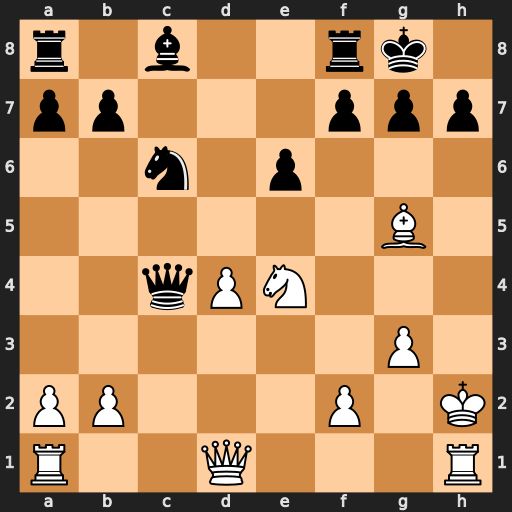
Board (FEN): r1b2rk1/pp3ppp/2n1p3/6B1/2qPN3/6P1/PP3P1K/R2Q3R
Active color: w
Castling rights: -
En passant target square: -
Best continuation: Nf6+ gxf6 Bxf6 Qxd4 Bxd4